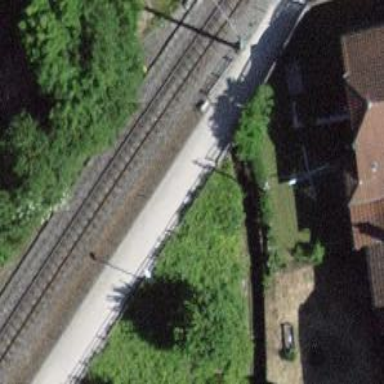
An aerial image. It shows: There is tunnel.